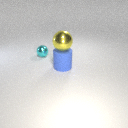
large blue rubber cylinder in front of small cyan metal sphere